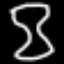
Label: hourglass